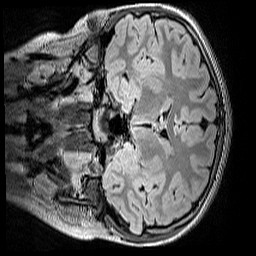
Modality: FLAIR
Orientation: coronal
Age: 11
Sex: female
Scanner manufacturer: siemens
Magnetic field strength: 3 T
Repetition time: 5 s
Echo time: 0.388 s